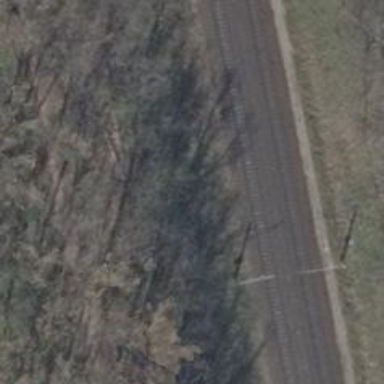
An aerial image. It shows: Railway signal.